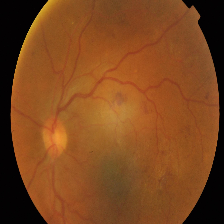
Diabetic retinopathy grade: Proliferative DR